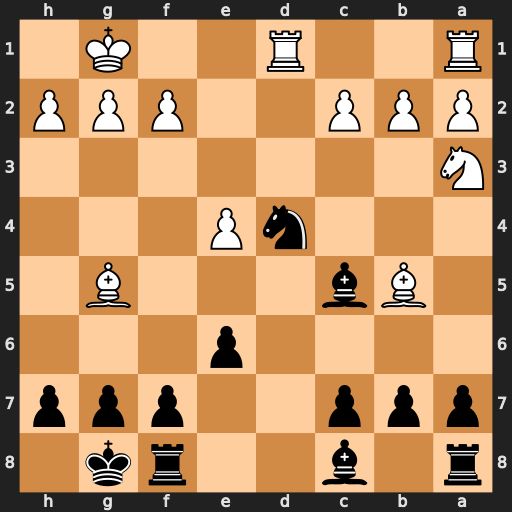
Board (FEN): r1b2rk1/ppp2ppp/4p3/1Bb3B1/3nP3/N7/PPP2PPP/R2R2K1
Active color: b
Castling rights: -
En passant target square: -
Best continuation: Bxa3 Rxd4 Bxb2